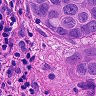
Metastatic tissue present: yes